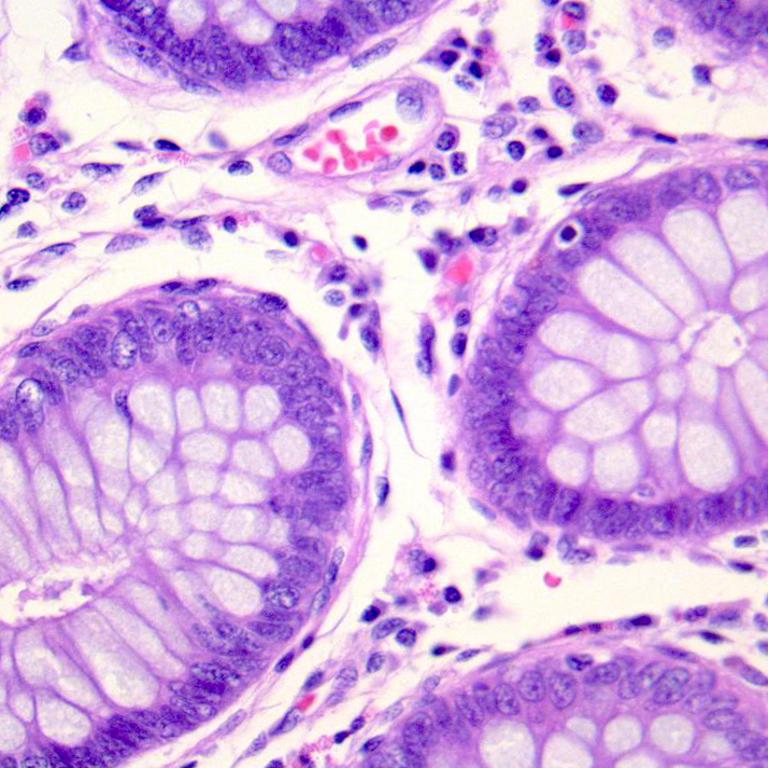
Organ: colon
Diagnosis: benign